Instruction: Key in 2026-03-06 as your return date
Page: home
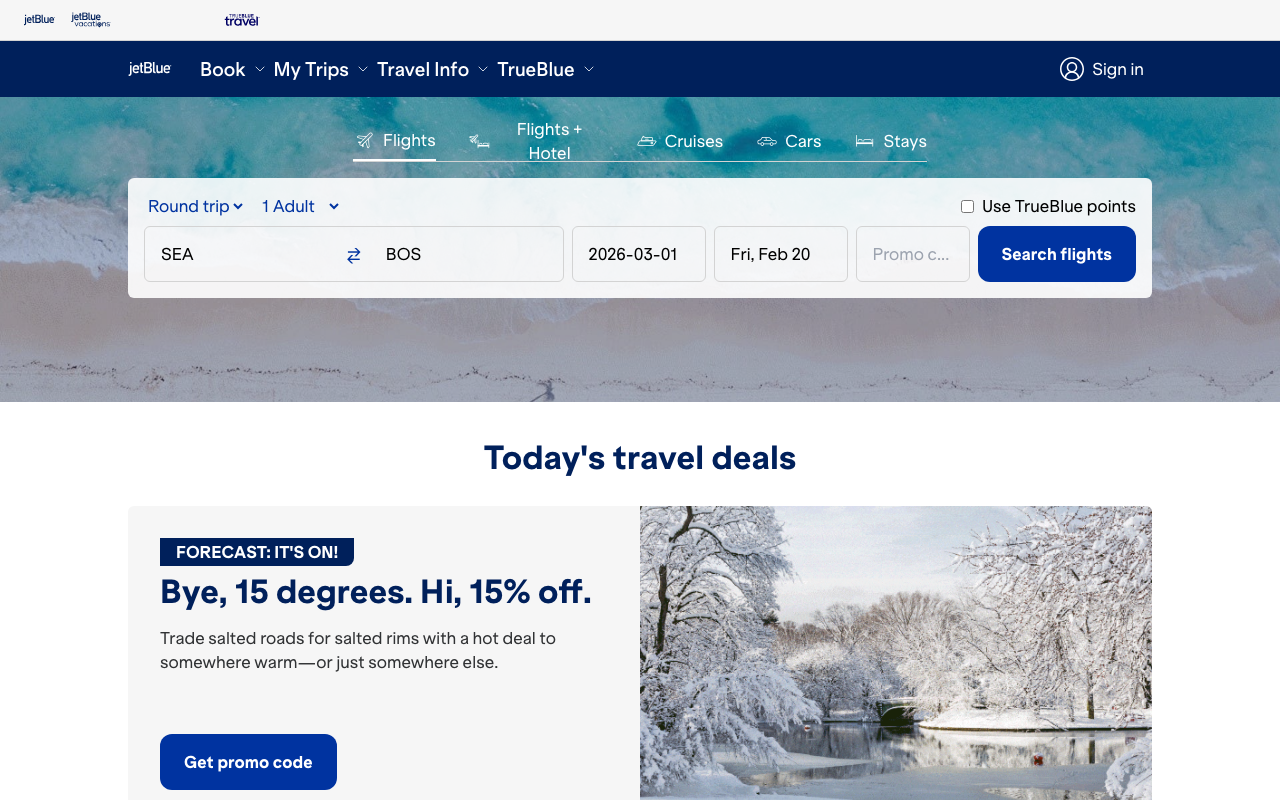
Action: type